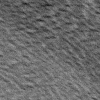
Atmospheric dust classification: not_dusty